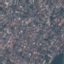
Land use / land cover: Residential